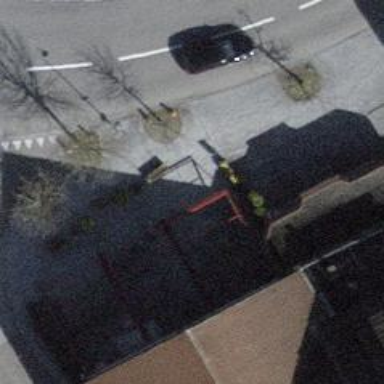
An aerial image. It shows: Restaurant.